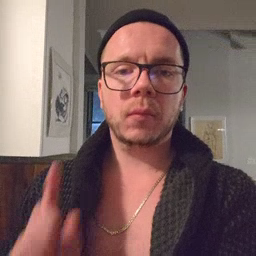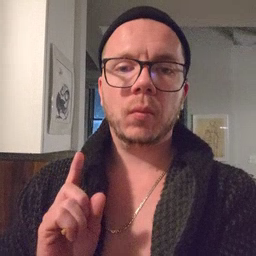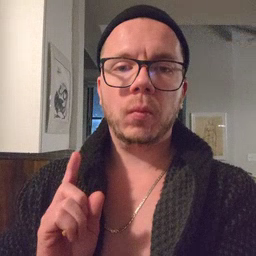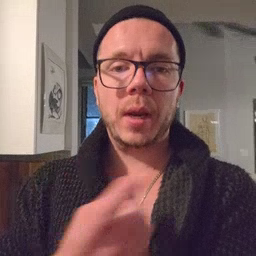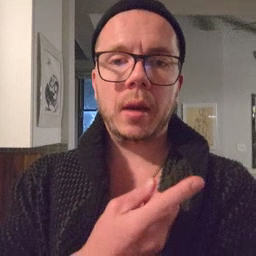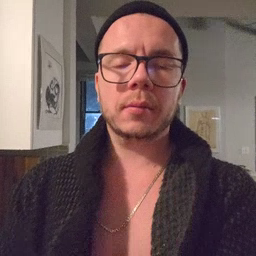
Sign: weus